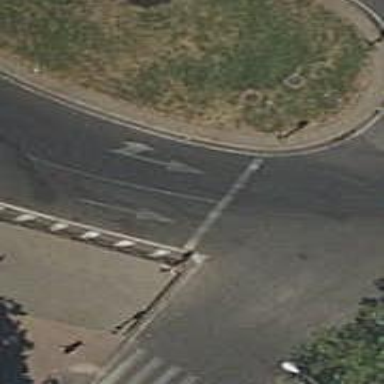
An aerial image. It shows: Road with traffic signals.